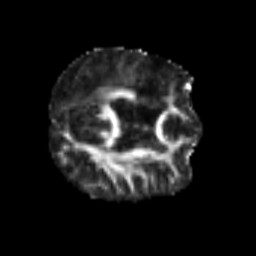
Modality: FA
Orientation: axial
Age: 52
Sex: male
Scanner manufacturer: siemens
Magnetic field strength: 3 T
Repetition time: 6.1 s
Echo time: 0.101 s